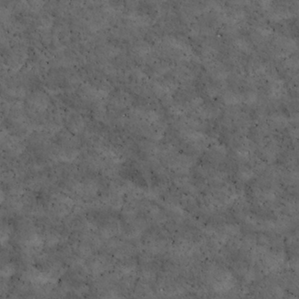
Label: non_frost